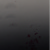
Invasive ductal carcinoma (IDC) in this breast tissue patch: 0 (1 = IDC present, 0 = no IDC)